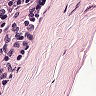
Metastatic tissue present: no